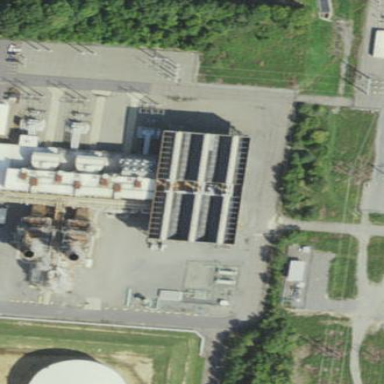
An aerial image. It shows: Industrial building dedicated to cooling.